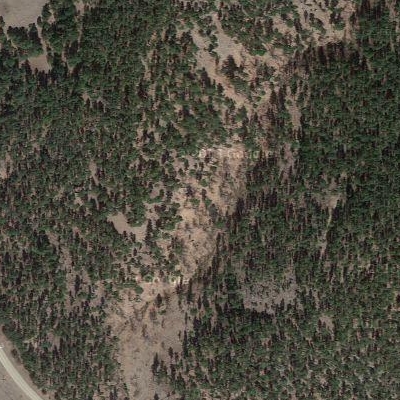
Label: eForest